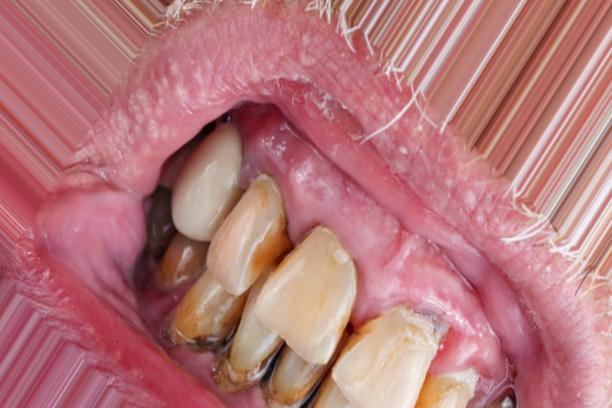
Condition: Caries